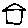
Label: house